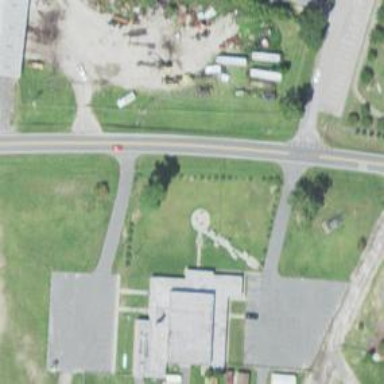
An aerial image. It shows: Memorial site with historic significance.